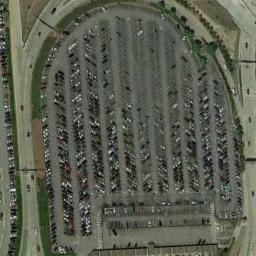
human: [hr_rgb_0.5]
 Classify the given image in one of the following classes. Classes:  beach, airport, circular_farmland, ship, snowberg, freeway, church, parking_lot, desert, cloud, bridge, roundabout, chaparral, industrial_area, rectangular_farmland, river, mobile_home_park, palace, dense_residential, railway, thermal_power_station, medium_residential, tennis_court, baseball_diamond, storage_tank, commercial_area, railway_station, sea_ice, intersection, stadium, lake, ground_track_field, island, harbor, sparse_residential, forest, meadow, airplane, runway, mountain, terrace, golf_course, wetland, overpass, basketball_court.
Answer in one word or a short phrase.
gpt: parking_lot